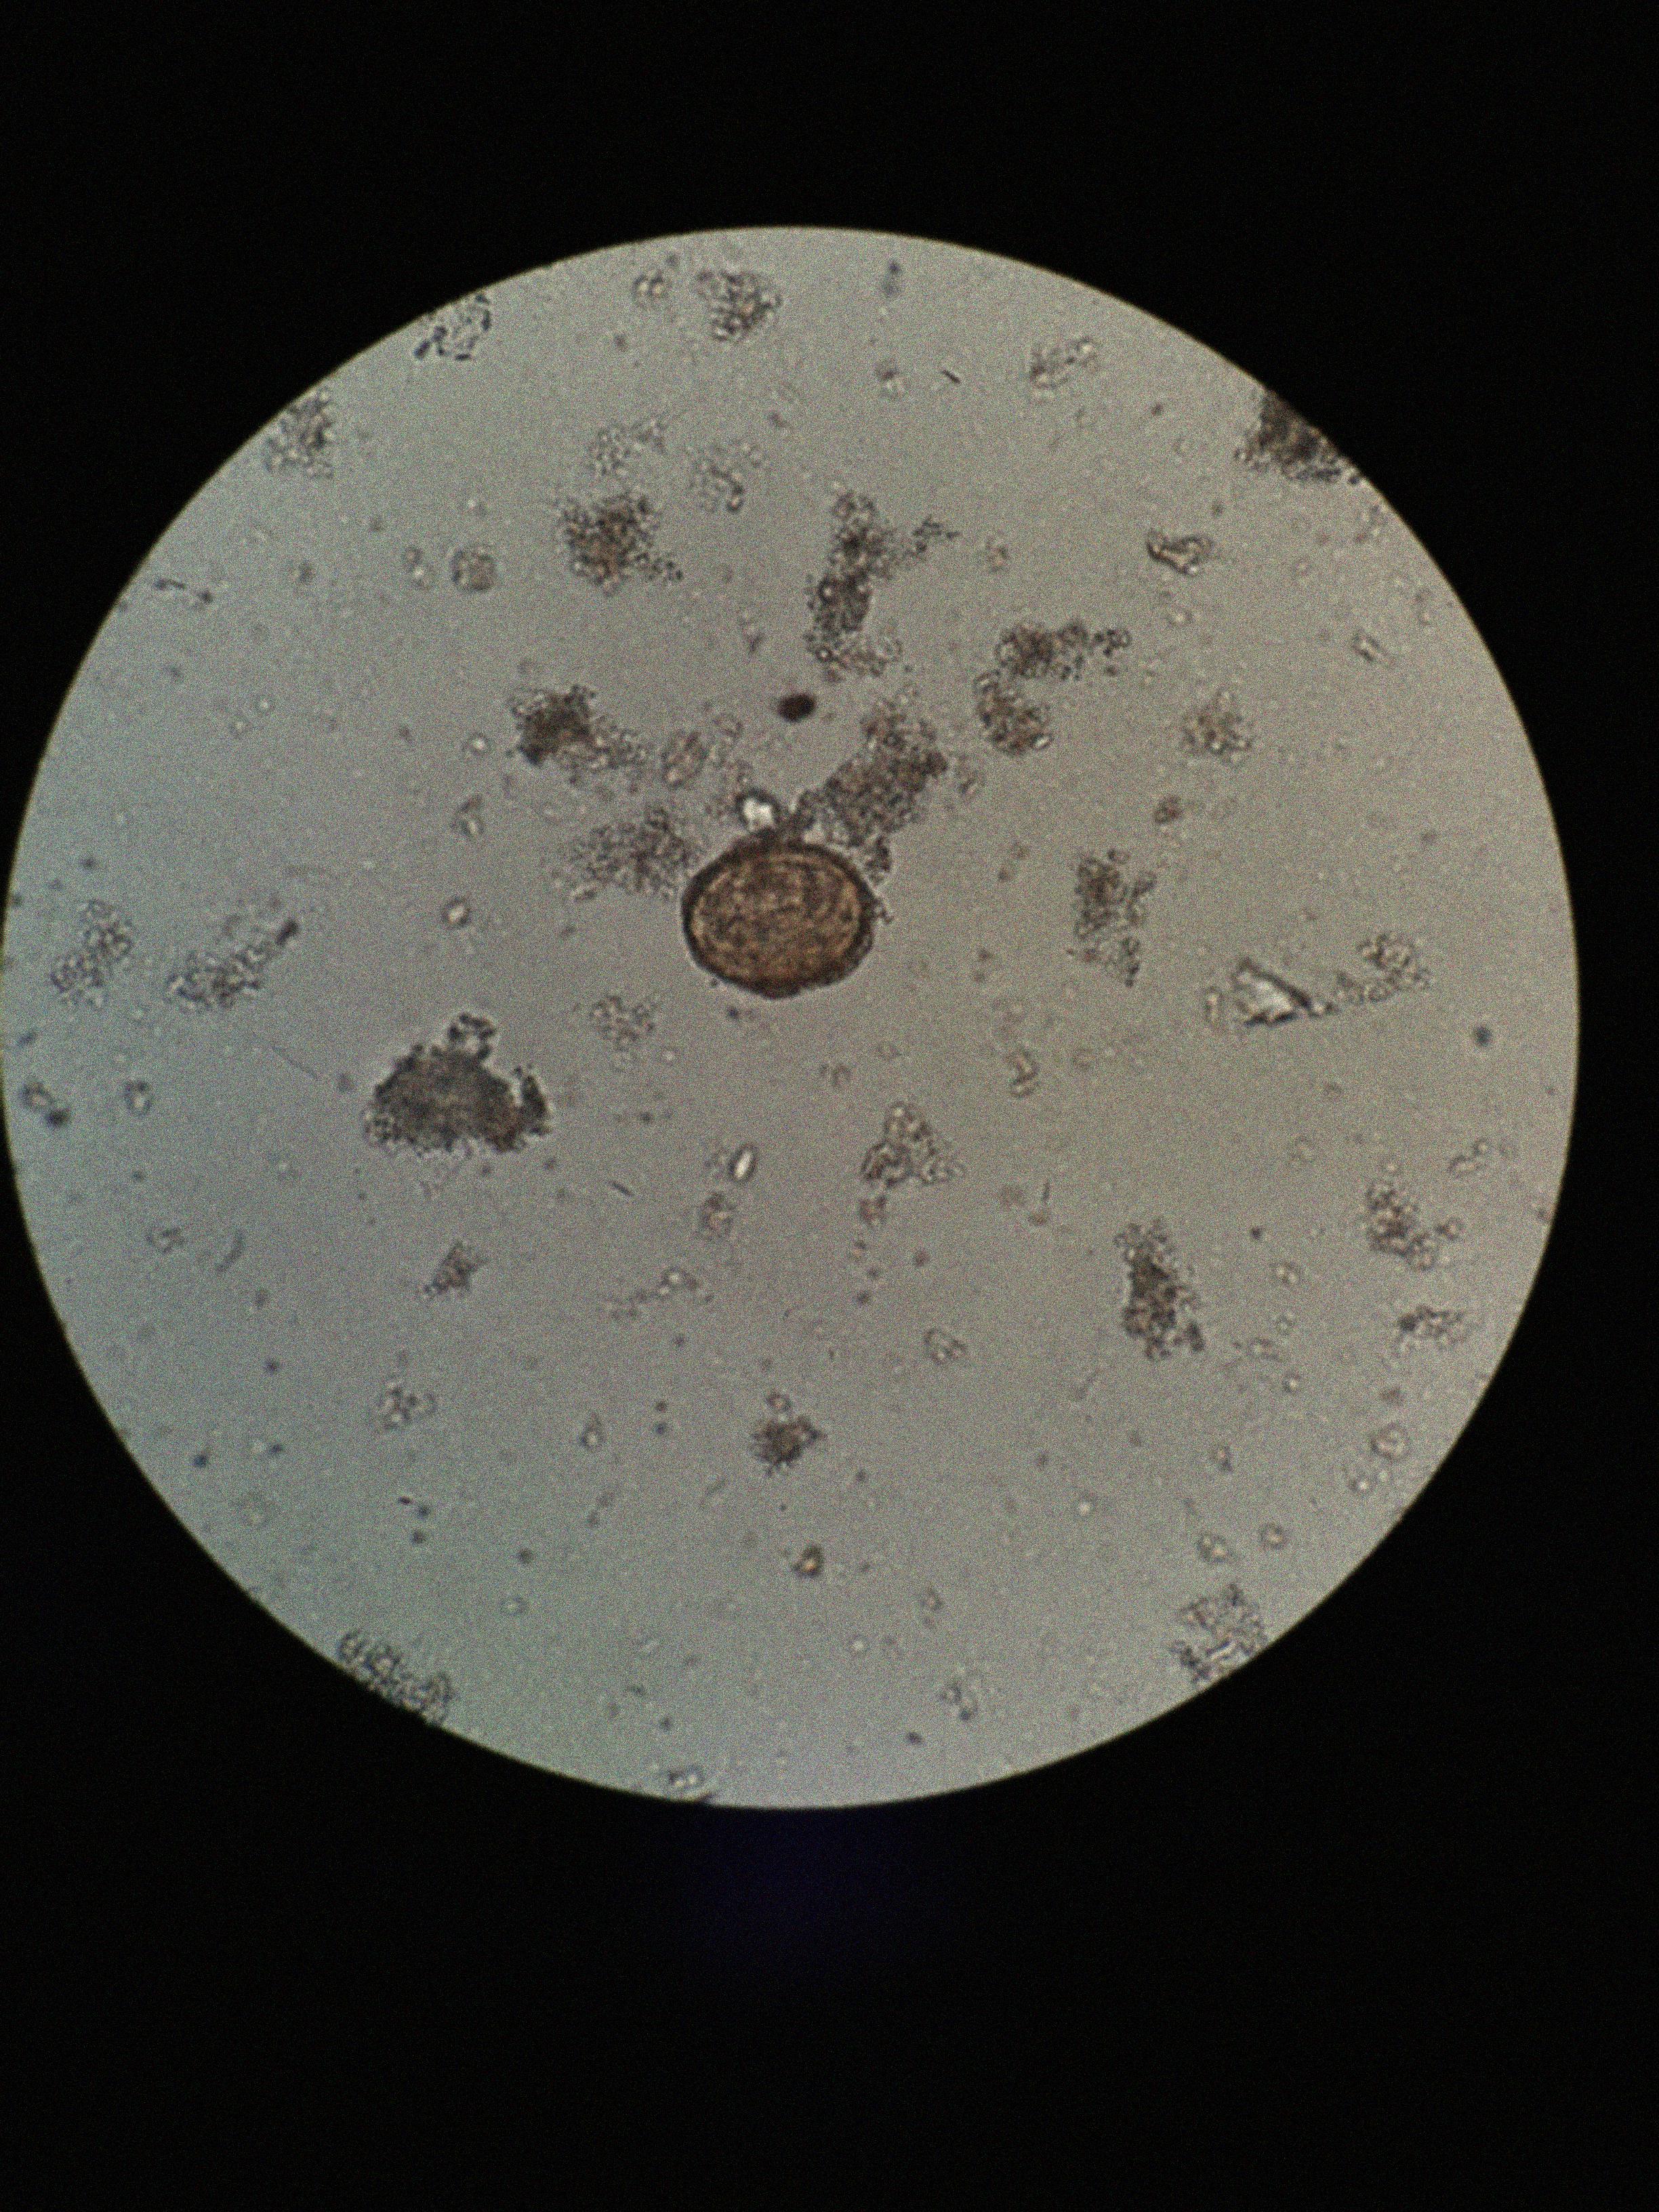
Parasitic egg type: Ascaris lumbricoides